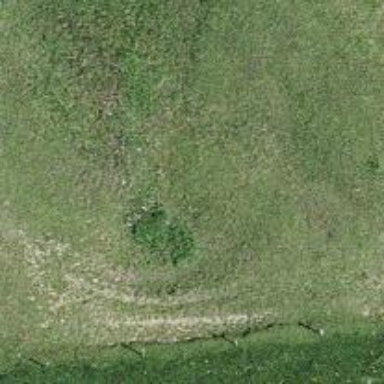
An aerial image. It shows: Sinkhole in natural setting.